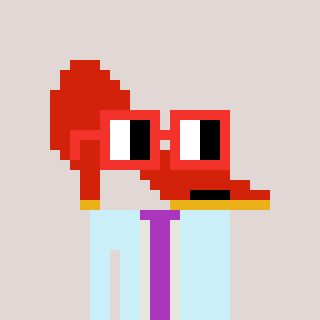
a pixel art character with square red glasses, a highheel-shaped head and a cold-colored body on a warm background